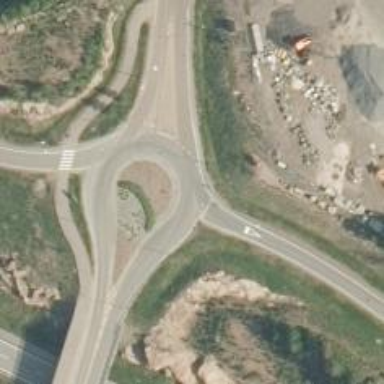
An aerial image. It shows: Tertiary road with asphalt surface leading to roundabout junction.